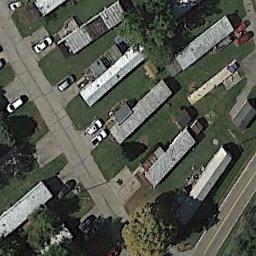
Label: mobile_home_park